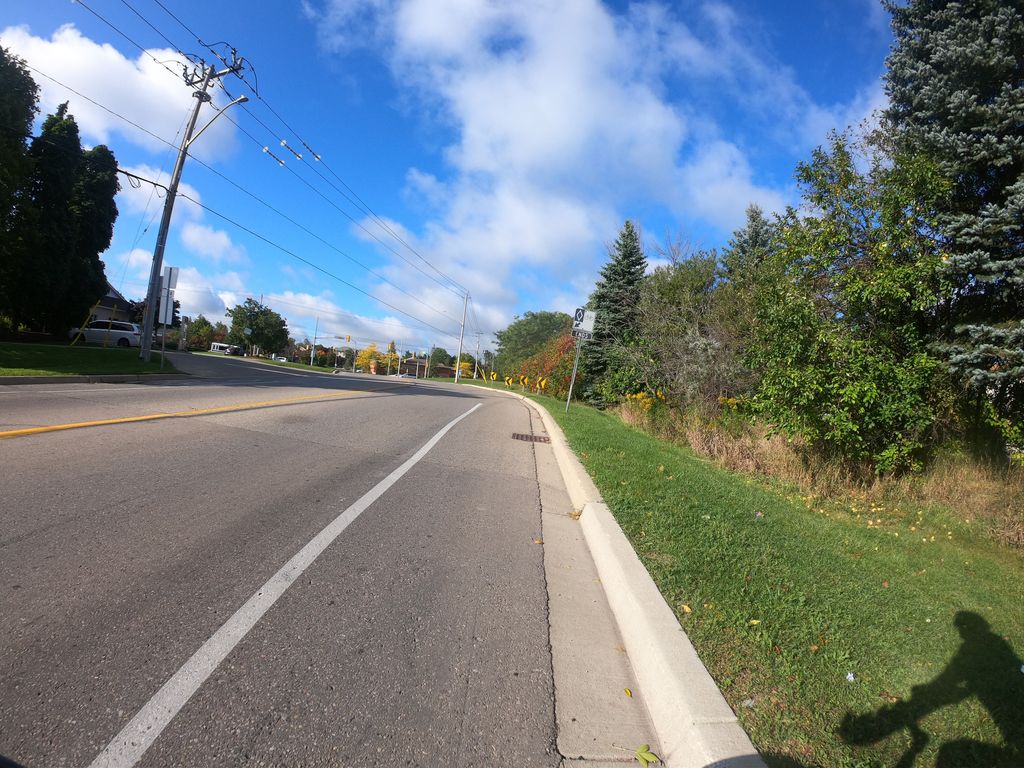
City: kitchener-waterloo